Aerial crown-view tile of a tropical tree (Barro Colorado Island, Panama), acquired 20240611:
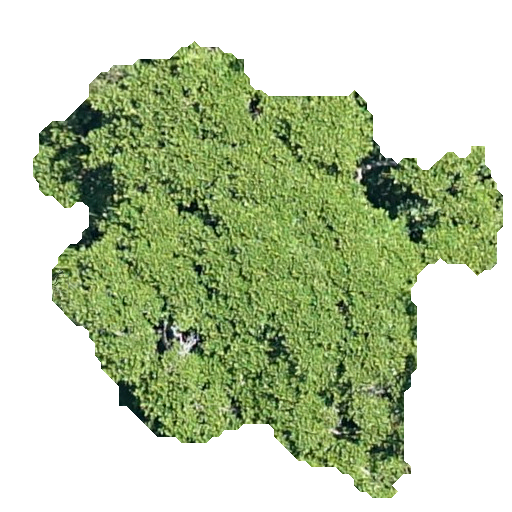
Species: Ficus insipida
GBIF accepted scientific name: Ficus insipida
Crown area: 203.132 m²